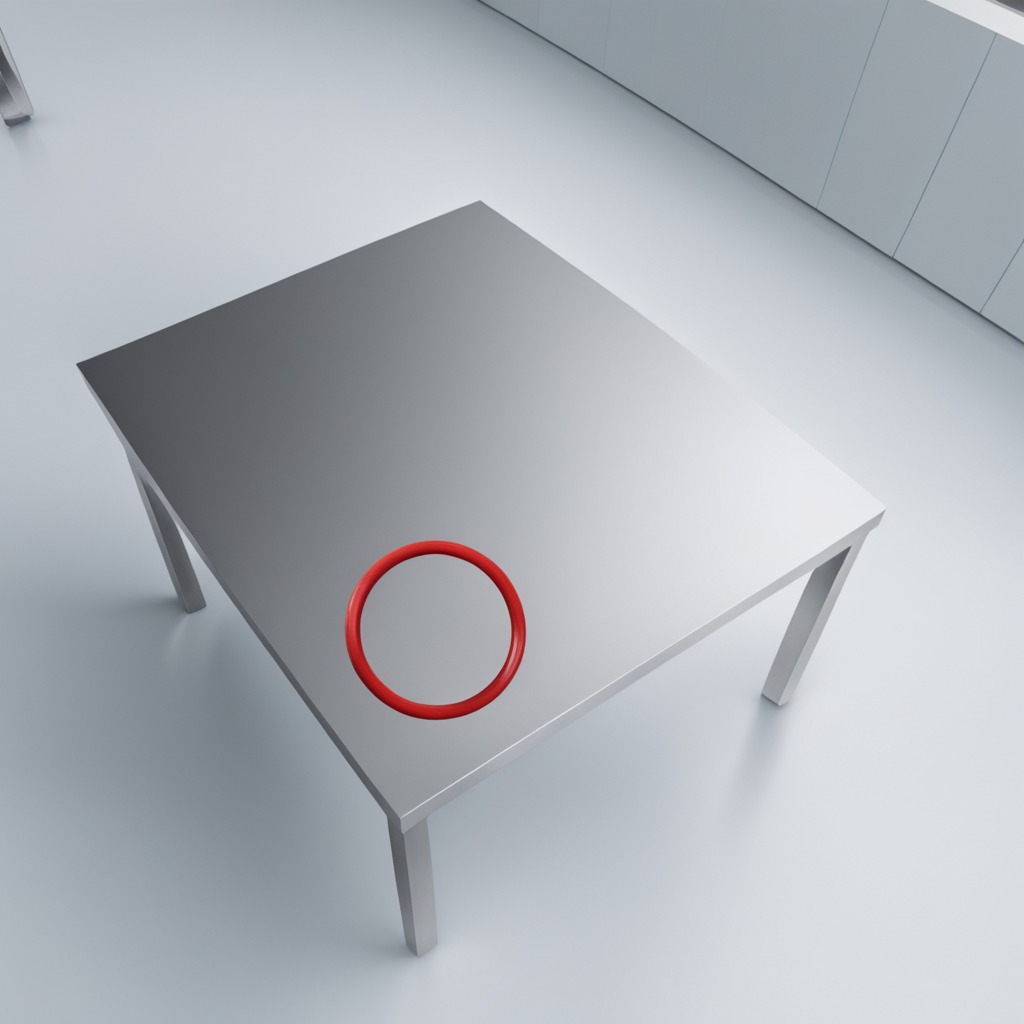
A rubber O-ring is lying on a stainless steel table in a high-end prototyping lab.